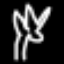
Label: palm tree